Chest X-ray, PA view. Patient: 48 years old, sex M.
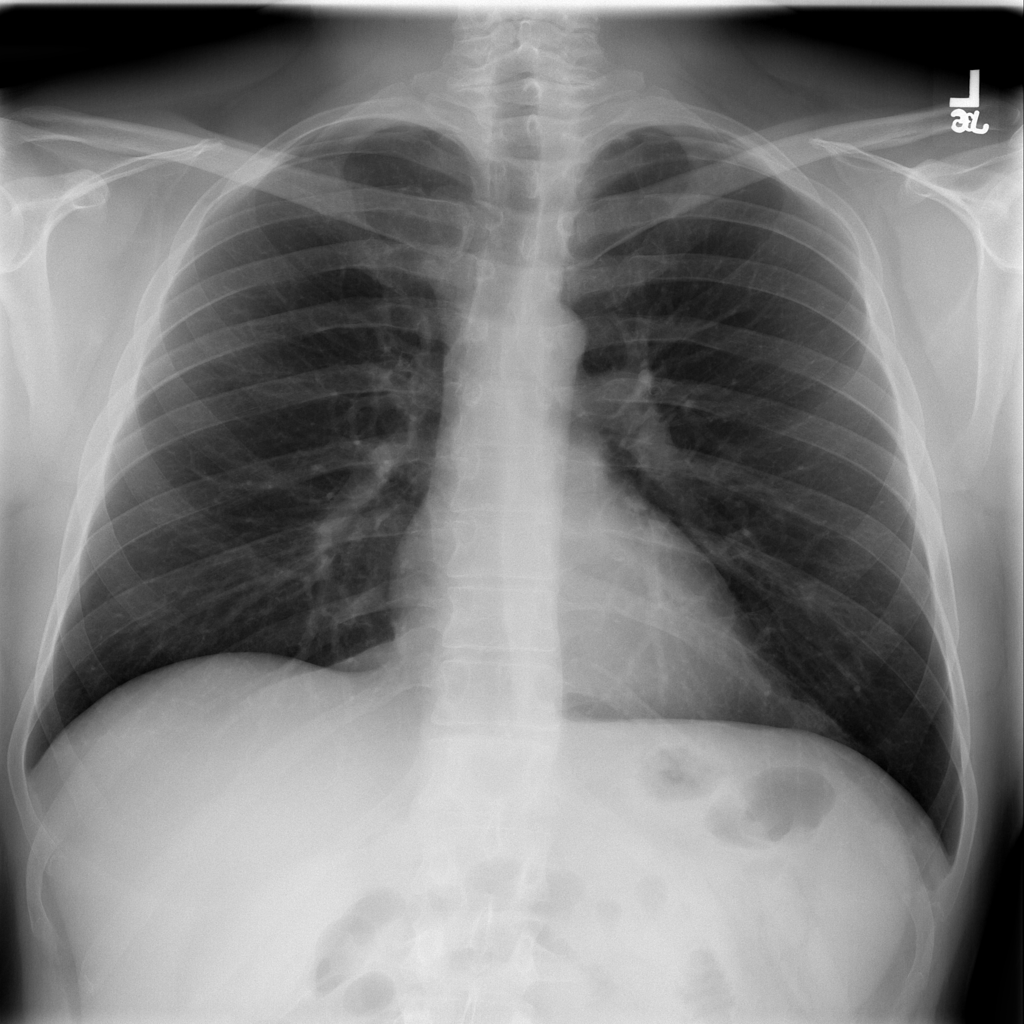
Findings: No Finding